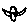
Label: bird